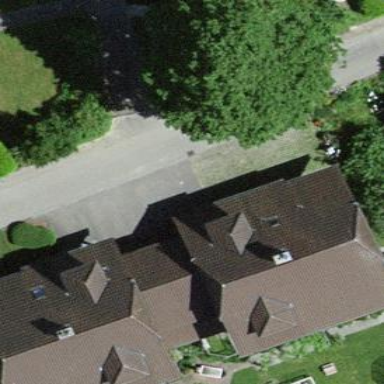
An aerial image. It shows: Terrace building.